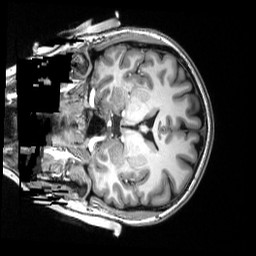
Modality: T1w
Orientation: coronal
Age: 29
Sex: female
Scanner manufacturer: siemens
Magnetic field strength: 3 T
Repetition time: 2.53 s
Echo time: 0.0033 s